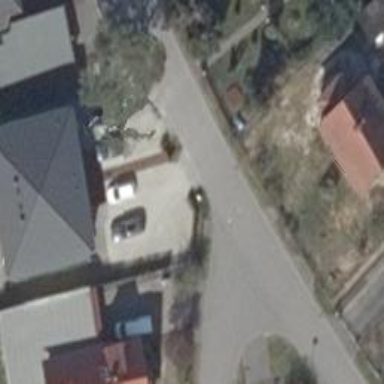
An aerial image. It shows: Driveway.